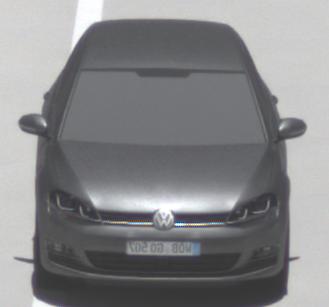
Make: VW
Model: Golf 1.2 TSI BMT
Detailed model: Golf (VII)
Model produced from: 2012/11
Model produced until: 2014/05
Doors: 3
Color: gray
Road condition: dry road
Daytime: midday
Contrast: high contrast